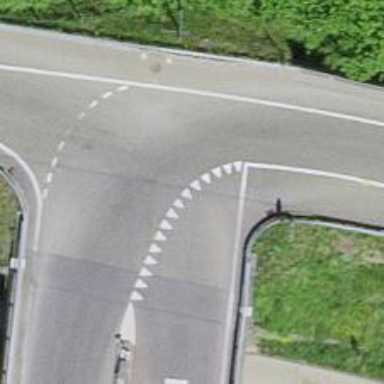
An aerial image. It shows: Road with "give way" sign.